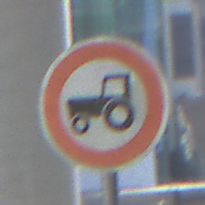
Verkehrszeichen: VerbotKraftfahrzeugeZuegeNichtSchneller25
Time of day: MorningAfternoon
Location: Outdoor (Urban)
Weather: PartlyCloudy
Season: NotSpecified
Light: Natural